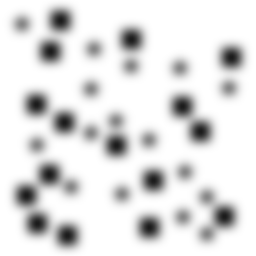
Squares: 16
Triangles: 0
Stars: 16
Total shapes: 32